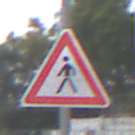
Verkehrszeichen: FussgaengerRechts
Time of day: Midday
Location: Outdoor (Suburban)
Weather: Overcast
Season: NotSpecified
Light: Natural